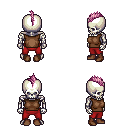
a pixel art fantasy rpg character, male body template, skeleton, brown sleeveless shirt, red pants, pink mohawk hairstyle, brown shoes, four views (front, back, left, right), 2x2 character sprite sheet, small pixel art, hard edges, no anti-aliasing